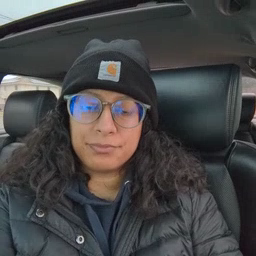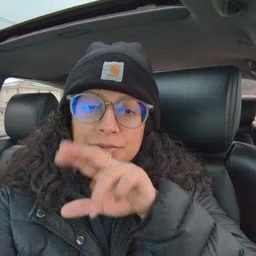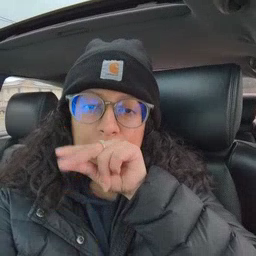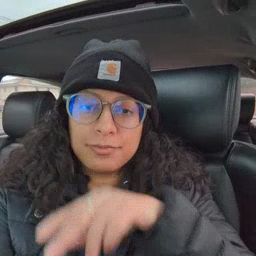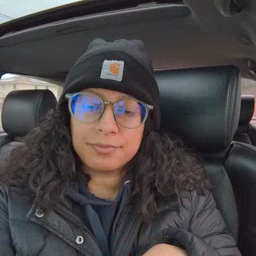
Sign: goose